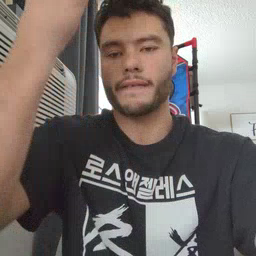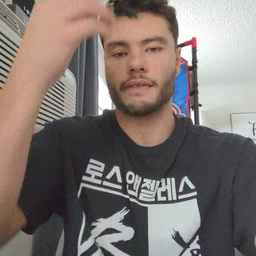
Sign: giraffe